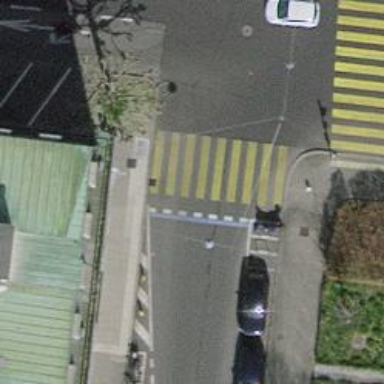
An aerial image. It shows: Footway with asphalt surface featuring zebra crossing.